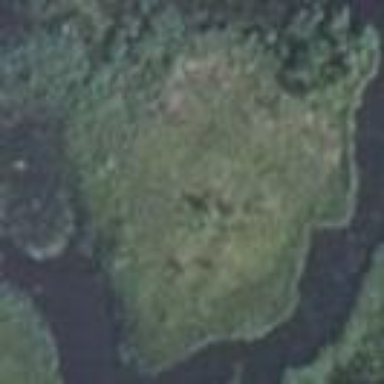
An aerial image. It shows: Marsh wetland.